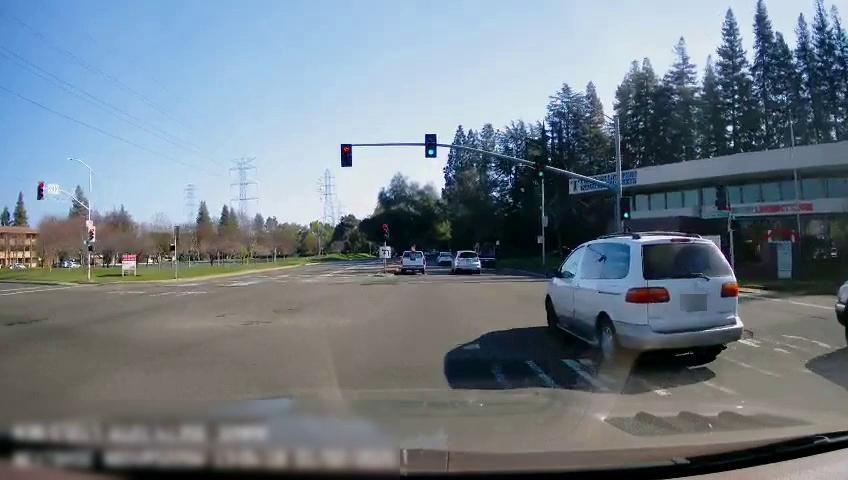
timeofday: Day
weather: Sunny
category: Drivable Space
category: Vehicles | Truck
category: Vehicles | Truck
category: Vehicles | Van
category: Vehicles | SUV
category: Vehicles | Car
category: Vehicles | Truck
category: Lanes | Opposite Lane
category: Traffic | Lights
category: Traffic | Signs
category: Traffic | Lights
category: Traffic | Lights
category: Traffic | Lights
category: Traffic | Lights
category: Traffic | Lights
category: Traffic | Lights